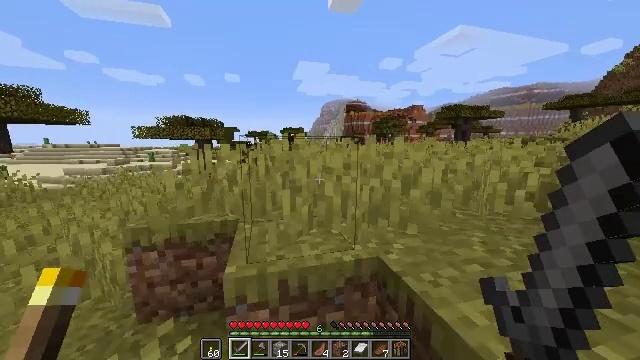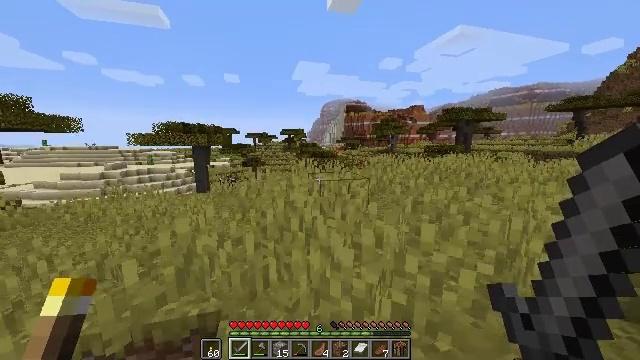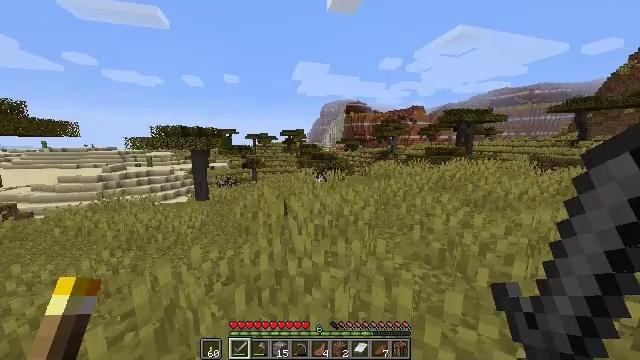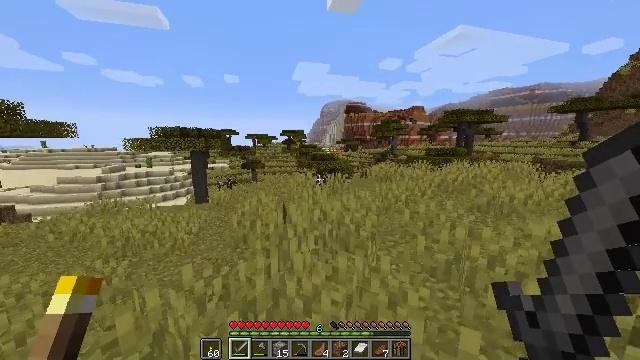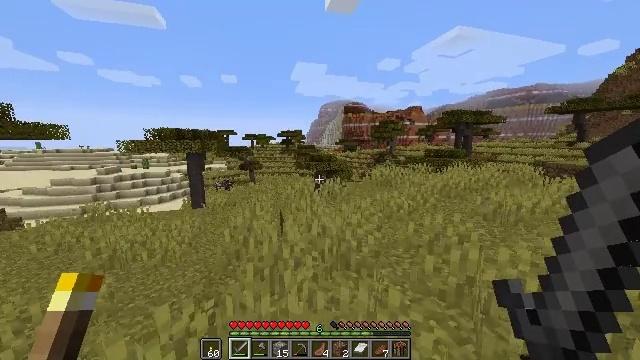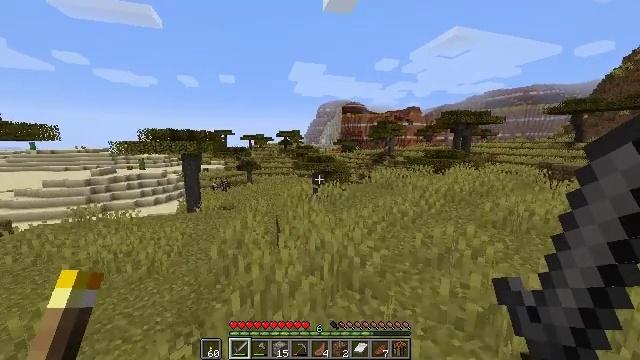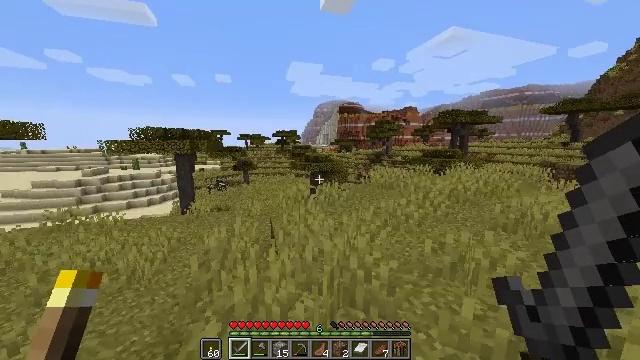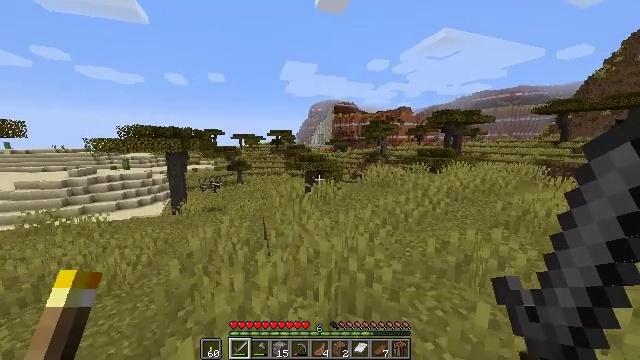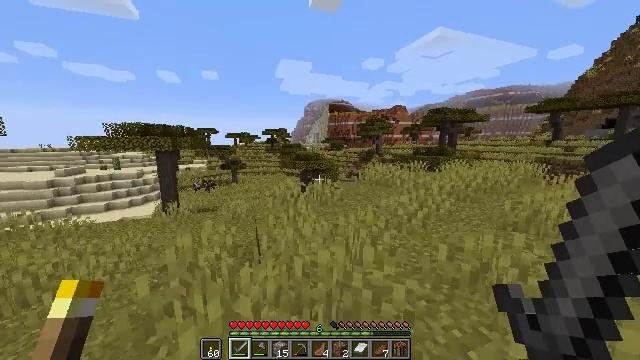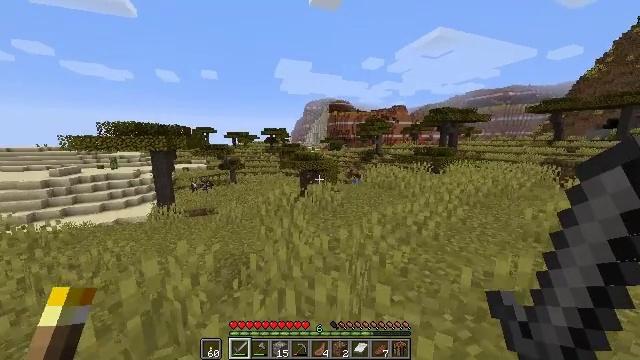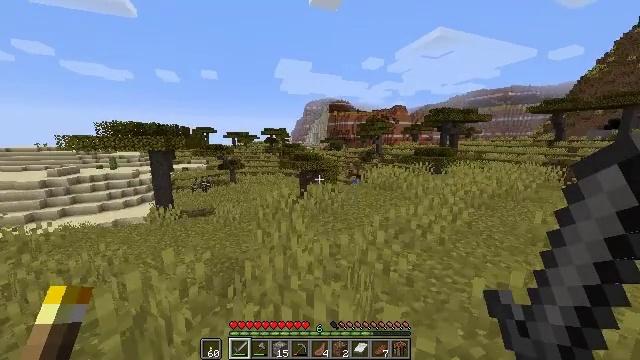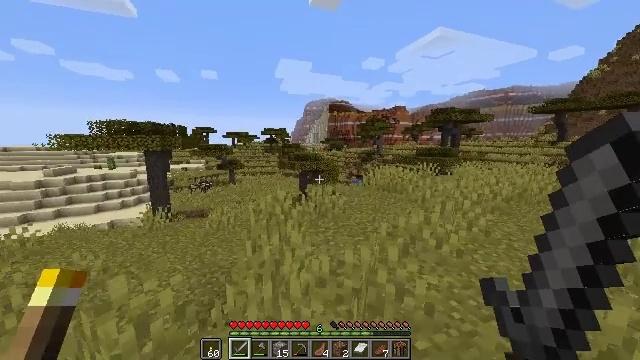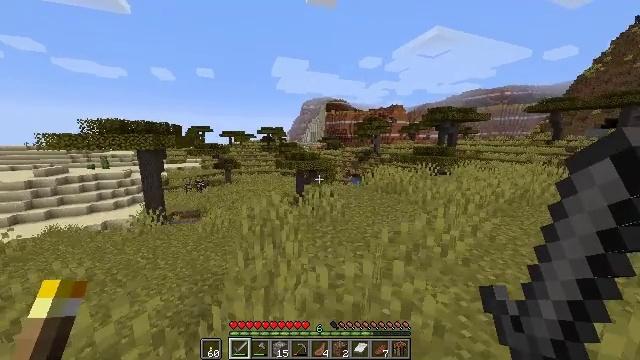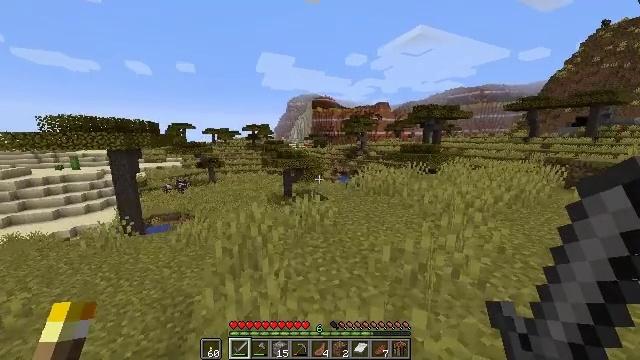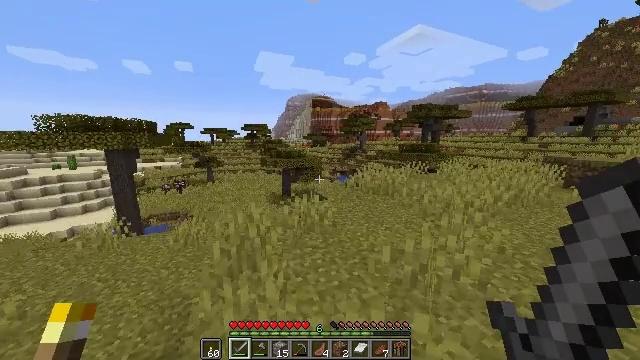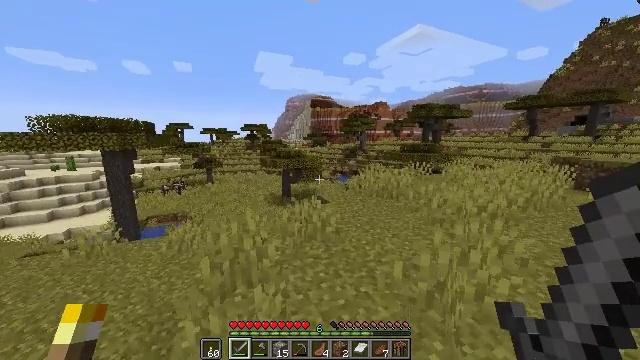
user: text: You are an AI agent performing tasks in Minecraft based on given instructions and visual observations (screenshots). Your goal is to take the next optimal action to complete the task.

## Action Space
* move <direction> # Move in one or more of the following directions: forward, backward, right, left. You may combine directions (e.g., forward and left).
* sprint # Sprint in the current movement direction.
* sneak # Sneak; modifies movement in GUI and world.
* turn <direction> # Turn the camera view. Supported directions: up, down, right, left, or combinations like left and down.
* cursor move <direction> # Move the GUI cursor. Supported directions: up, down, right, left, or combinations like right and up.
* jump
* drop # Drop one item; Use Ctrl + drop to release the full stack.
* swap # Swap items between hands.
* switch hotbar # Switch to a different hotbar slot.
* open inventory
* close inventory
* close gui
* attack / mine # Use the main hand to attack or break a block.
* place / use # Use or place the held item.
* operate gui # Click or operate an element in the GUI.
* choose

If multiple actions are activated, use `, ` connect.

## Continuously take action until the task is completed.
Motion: motion action
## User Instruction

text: Collect sugar cane near water sources.
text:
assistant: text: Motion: move forward, sprint, jump
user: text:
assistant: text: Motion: move forward, sprint, jump
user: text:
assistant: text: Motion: move forward, sprint, jump
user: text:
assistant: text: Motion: move forward, sprint, jump
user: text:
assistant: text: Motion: move forward, sprint
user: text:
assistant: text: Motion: move forward, sprint
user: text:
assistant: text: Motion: move forward, sprint, turn right
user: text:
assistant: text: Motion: move forward, sprint, turn right
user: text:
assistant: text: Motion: move forward, sprint
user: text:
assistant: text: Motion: move forward, sprint
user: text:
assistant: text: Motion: move forward, sprint
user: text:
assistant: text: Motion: move forward, sprint
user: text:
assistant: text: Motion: move forward, sprint, turn right
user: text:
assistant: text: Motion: move forward, sprint
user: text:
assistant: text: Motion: move forward, sprint
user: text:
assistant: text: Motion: move forward, sprint
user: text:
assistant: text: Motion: move forward, sprint
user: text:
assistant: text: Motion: move forward, sprint
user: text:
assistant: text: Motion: move forward, sprint
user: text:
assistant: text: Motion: move forward, sprint
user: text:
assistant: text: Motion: move forward, sprint
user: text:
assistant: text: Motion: move forward, sprint
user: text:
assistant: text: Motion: move forward, sprint
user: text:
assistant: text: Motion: move forward, sprint
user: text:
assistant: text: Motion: move forward, sprint, turn right
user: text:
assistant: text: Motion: move forward, sprint, turn right
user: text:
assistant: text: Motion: move forward, sprint, turn right
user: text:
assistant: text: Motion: move forward, sprint, turn right
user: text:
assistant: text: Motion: move forward, sprint, turn right
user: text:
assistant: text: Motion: move forward, sprint, turn right